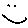
Label: smiley face